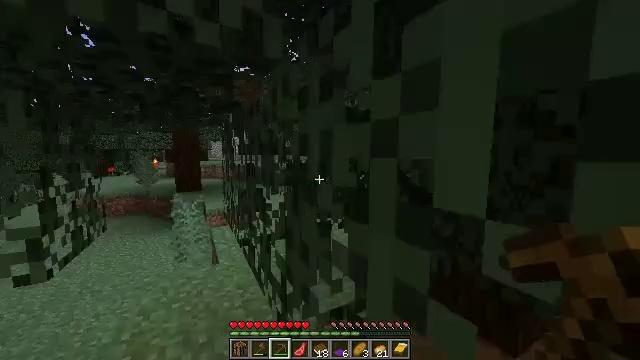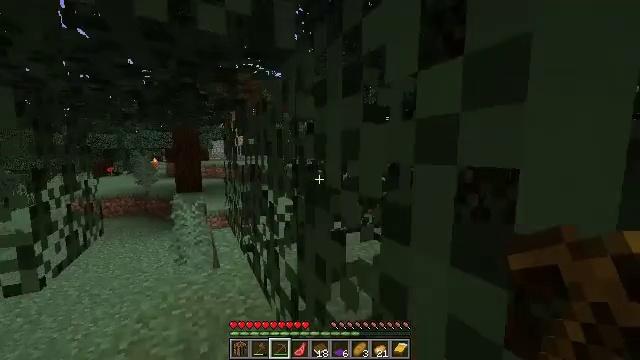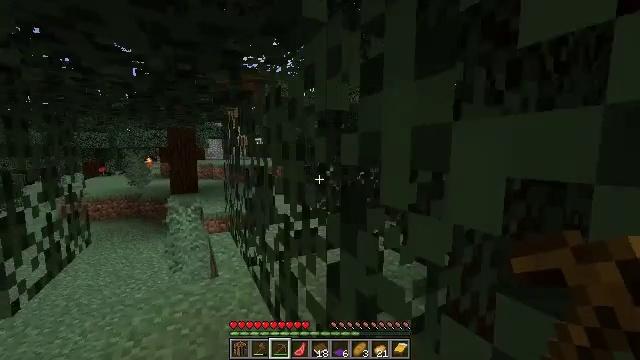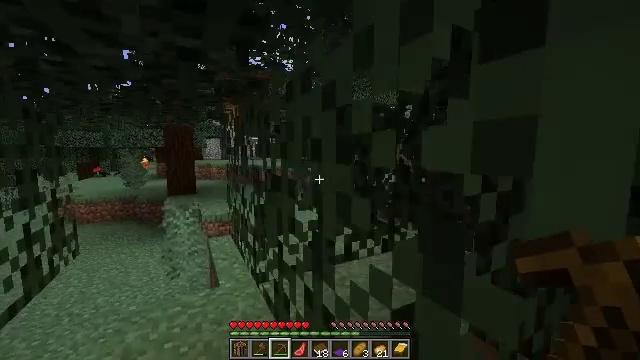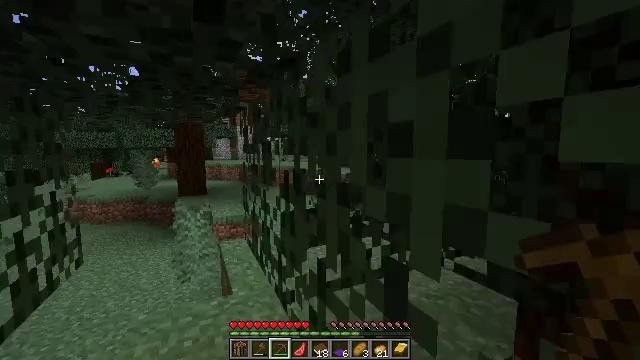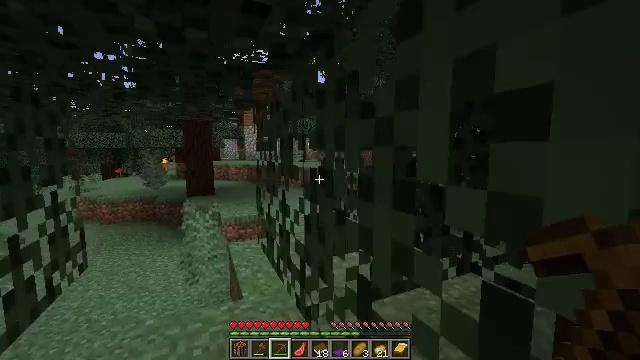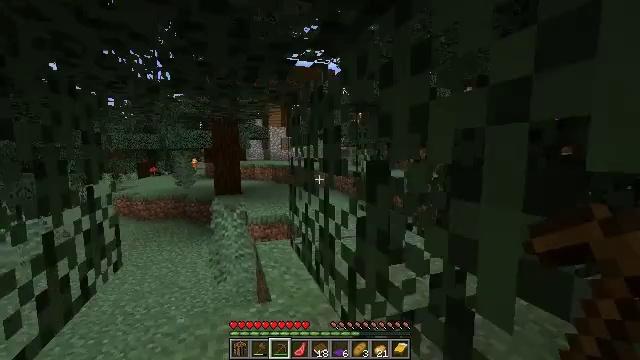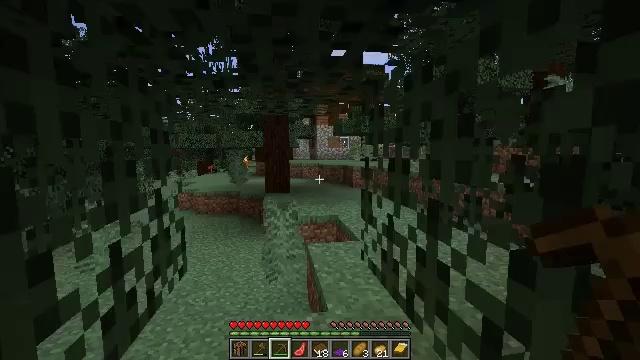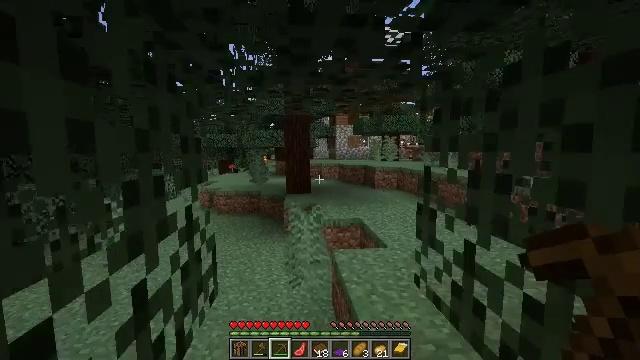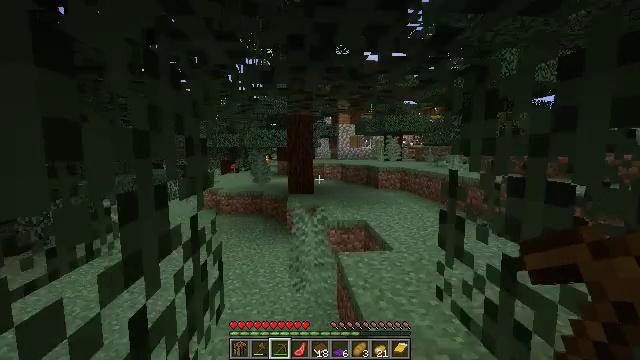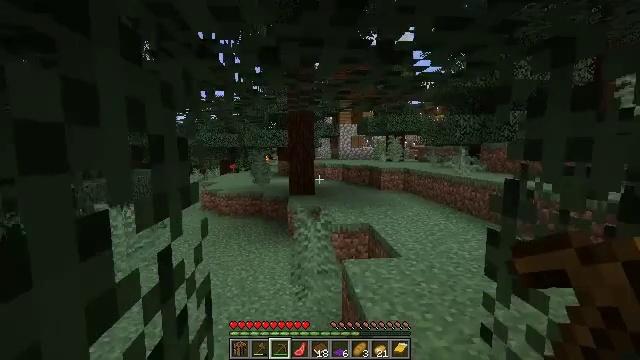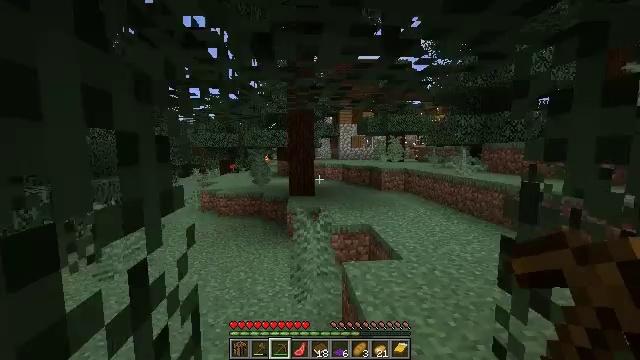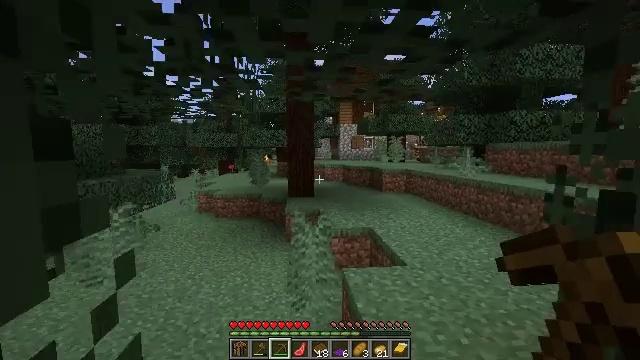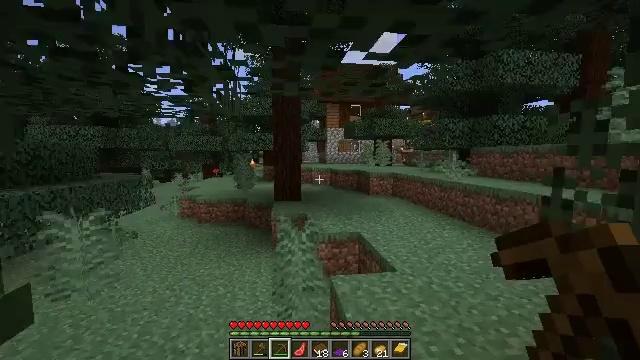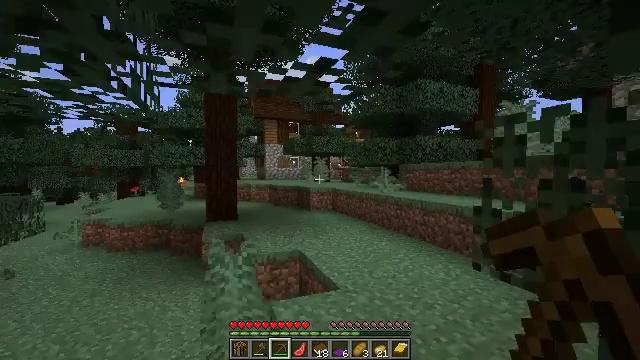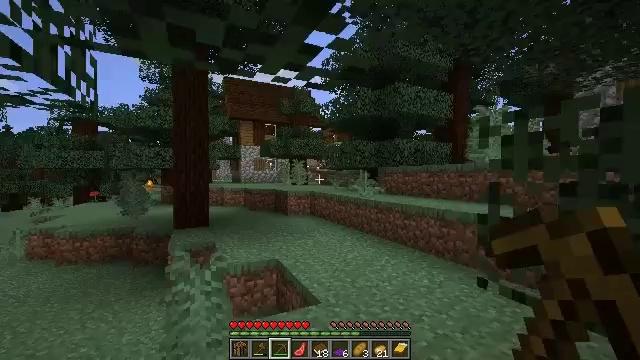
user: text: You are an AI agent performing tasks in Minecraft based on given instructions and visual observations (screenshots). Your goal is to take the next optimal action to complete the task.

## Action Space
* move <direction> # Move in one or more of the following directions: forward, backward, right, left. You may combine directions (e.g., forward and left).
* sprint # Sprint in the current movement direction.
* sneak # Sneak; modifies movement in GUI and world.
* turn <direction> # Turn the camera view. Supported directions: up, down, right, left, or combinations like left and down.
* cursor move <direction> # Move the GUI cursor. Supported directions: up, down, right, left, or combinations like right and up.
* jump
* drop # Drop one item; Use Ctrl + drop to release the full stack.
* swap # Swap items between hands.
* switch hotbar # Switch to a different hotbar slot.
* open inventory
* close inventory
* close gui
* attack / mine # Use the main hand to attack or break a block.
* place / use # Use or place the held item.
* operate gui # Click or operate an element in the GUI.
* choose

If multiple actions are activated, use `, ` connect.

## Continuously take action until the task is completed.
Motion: motion action
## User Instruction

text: Mine the purple carpet for reuse.
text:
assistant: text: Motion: move forward
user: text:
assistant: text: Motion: move forward
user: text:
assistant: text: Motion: move forward
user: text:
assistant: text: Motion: move forward, turn left
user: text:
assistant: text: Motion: move forward and move left, turn left
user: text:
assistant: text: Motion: move forward and move left, turn left
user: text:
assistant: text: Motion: move forward and move left, turn left
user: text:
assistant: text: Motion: move forward and move left, turn left
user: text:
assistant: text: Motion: move forward and move left
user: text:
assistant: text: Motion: move forward and move left
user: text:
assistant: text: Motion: move forward
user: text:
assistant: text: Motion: move forward
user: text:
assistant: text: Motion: move forward, turn right
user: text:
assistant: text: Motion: move forward, turn right and up
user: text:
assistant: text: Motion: move forward, sprint, turn right
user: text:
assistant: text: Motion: move forward, sprint, turn right
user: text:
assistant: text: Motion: move forward, sprint
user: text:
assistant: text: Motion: move forward, sprint
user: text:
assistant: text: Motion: move forward
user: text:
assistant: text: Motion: move forward
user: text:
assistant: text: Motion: move forward
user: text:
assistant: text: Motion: move forward
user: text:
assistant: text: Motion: move forward
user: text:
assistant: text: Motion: move forward, turn left
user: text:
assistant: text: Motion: move forward, turn left and down, jump
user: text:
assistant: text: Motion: move forward, turn left and down, jump
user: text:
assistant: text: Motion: move forward, turn left, jump
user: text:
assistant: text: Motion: move forward, jump
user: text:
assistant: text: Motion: move forward, jump
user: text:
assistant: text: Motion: move forward, jump